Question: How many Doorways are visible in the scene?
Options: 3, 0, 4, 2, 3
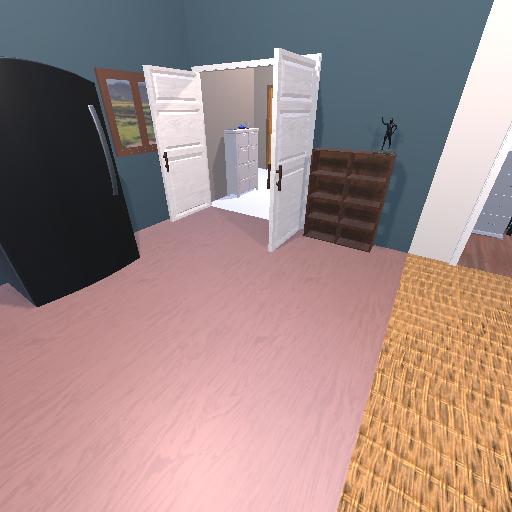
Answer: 3